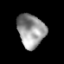
Tissue: lung
Cell type: T cells
Senescence score: 0.2144
Nuclear area (px): 891
Mean DAPI intensity: 151.144